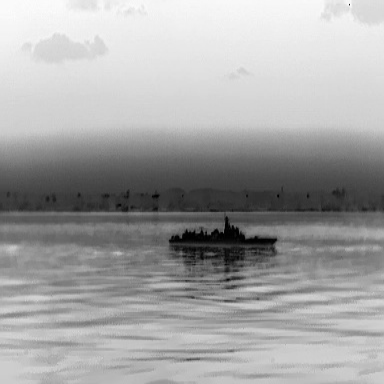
There is a warship in the infrared image.